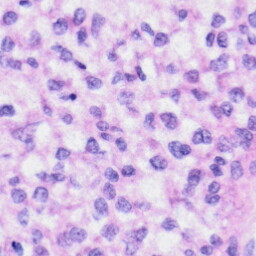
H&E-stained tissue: Liver